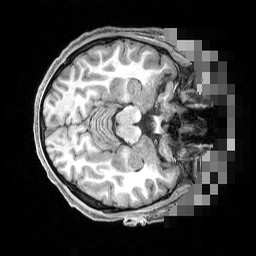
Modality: T1w
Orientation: axial
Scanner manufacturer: siemens
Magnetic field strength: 3 T
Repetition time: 2.4 s
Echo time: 0.00256 s